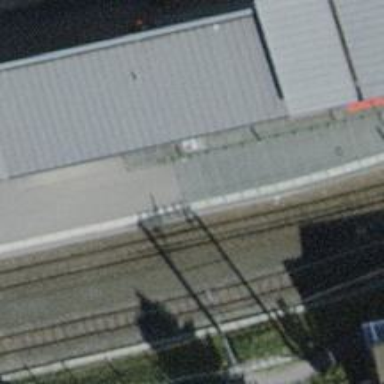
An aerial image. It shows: Narrow-gauge railway track with 1 electrified contact line.